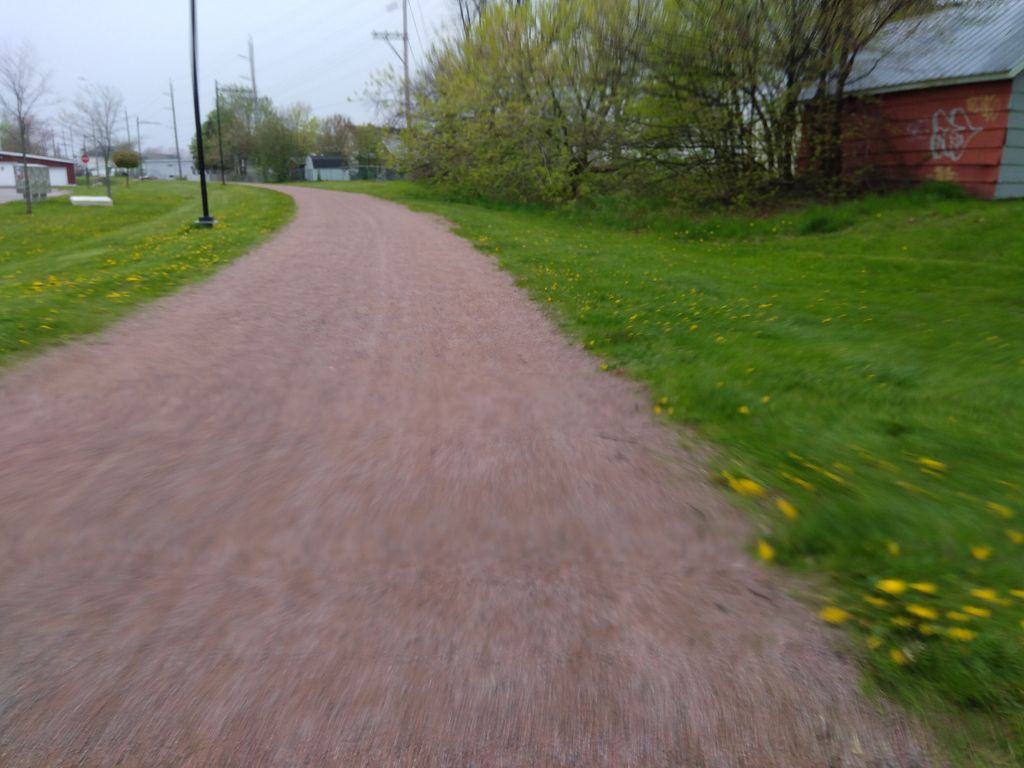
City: charlottetown